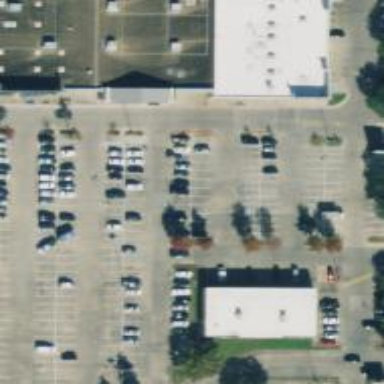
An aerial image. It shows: Parking space is available.